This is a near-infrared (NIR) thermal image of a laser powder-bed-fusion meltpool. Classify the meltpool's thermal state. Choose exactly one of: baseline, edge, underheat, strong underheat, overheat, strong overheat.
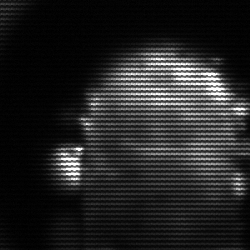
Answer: baseline